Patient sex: M
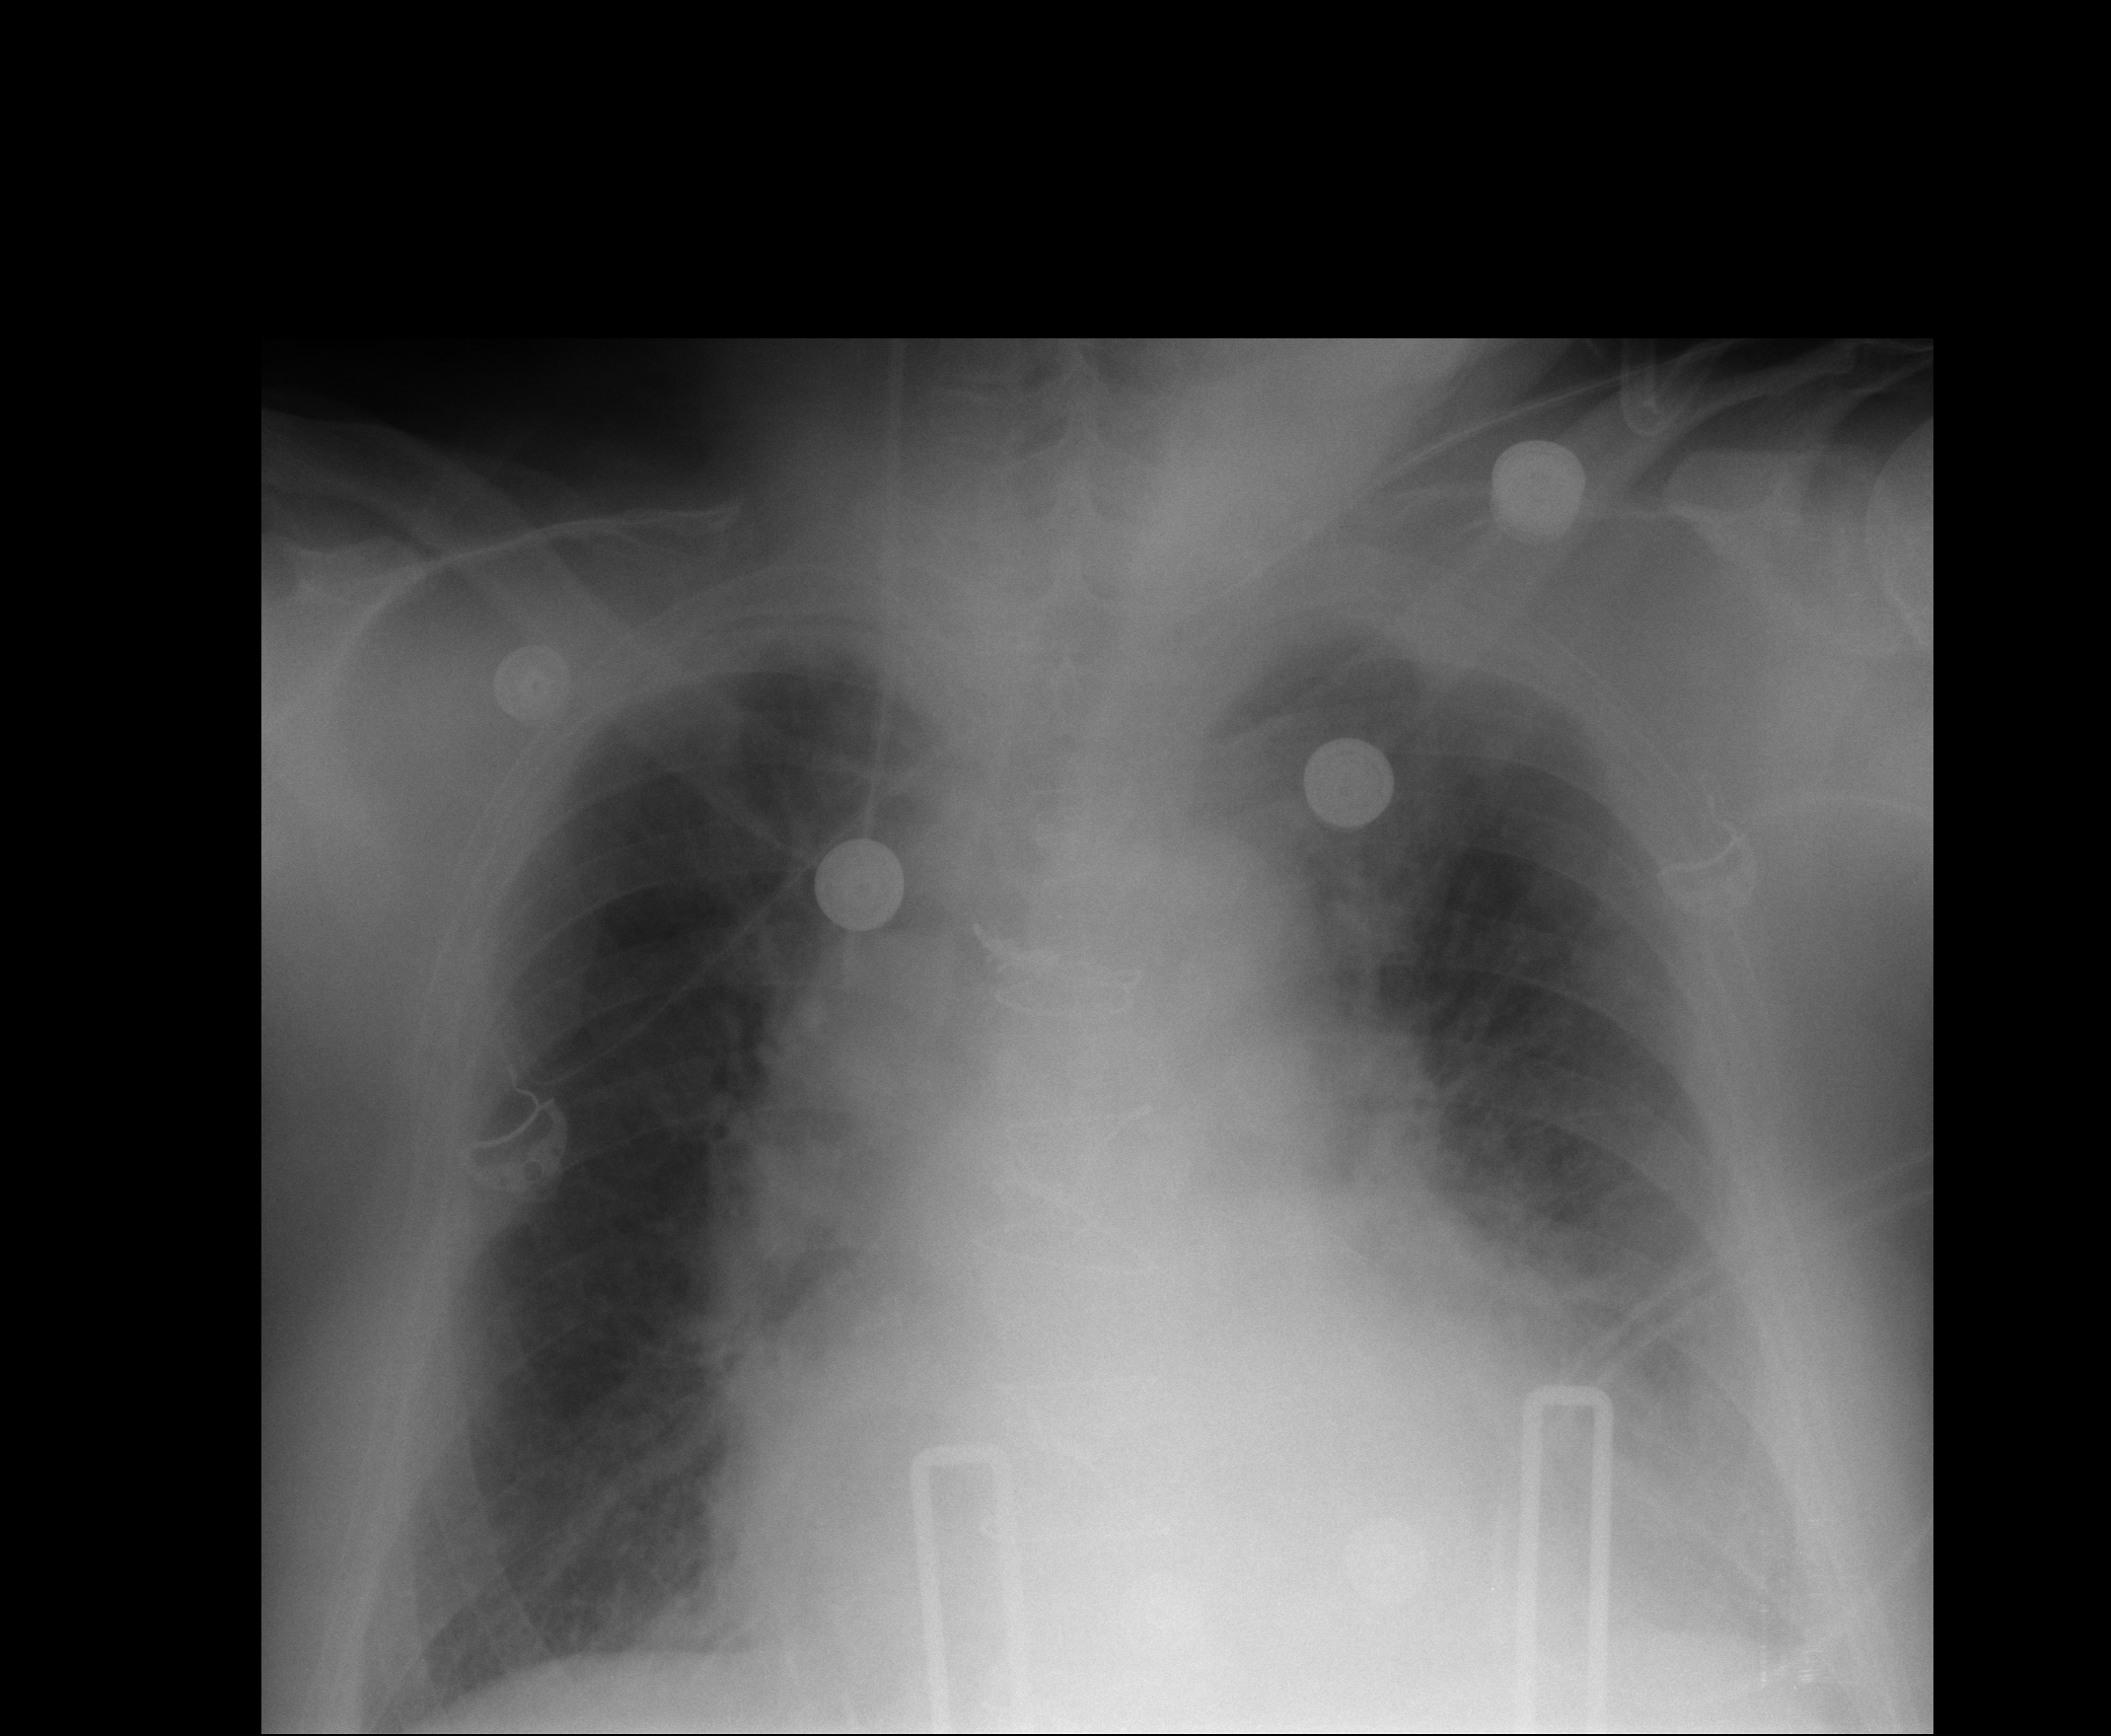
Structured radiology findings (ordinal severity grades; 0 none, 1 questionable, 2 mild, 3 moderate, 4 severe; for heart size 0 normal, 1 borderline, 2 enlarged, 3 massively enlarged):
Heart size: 1
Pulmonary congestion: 2
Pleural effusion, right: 0
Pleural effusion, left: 2
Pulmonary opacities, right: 0
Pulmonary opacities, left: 2
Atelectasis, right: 2
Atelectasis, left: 2